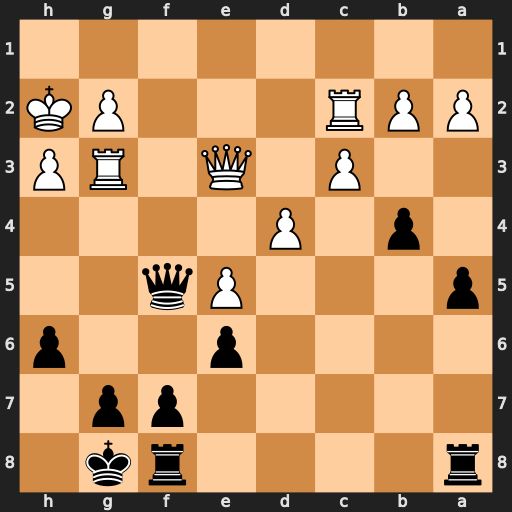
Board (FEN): r4rk1/5pp1/4p2p/p3Pq2/1p1P4/2P1Q1RP/PPR3PK/8
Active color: b
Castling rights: -
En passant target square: -
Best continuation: Qxc2 Qxh6 Qh7